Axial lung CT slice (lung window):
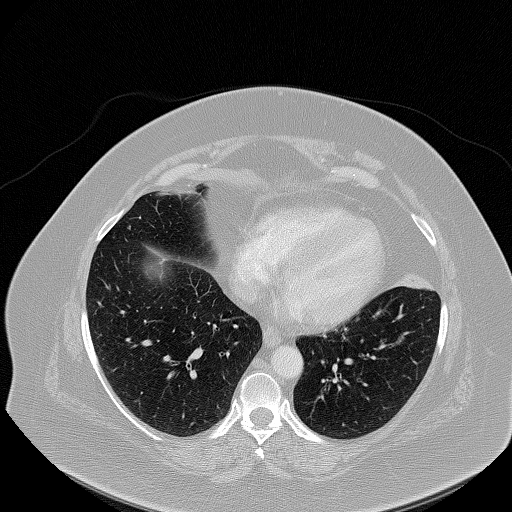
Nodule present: no